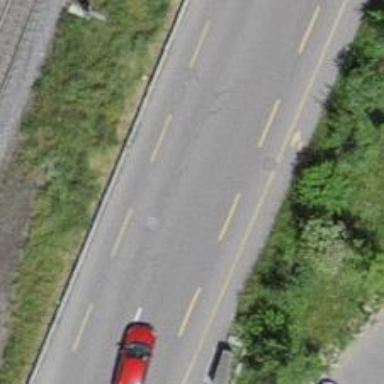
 accompanied by left sidewalk and lanes for cycling in both directions."